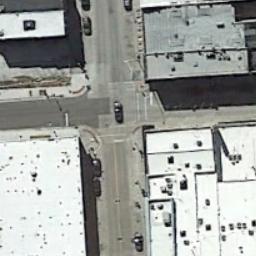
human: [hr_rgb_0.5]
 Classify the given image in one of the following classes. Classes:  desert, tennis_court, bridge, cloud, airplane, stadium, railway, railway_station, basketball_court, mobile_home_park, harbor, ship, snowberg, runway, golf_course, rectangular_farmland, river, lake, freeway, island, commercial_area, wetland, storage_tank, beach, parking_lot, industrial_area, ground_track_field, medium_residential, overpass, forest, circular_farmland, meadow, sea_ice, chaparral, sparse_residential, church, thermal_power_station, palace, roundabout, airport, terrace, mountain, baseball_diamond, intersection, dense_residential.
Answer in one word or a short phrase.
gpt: intersection